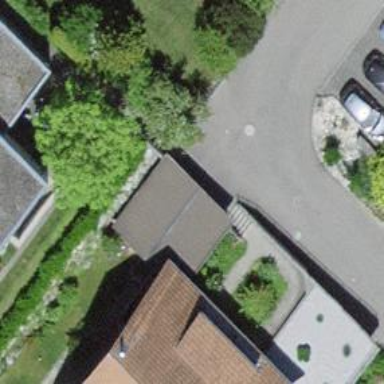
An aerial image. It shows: Carport structure.